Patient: sex M, age 66
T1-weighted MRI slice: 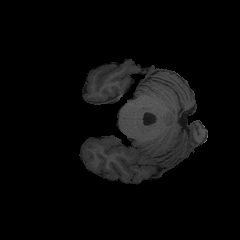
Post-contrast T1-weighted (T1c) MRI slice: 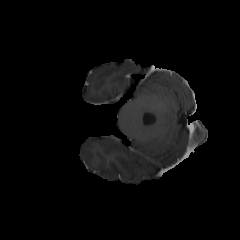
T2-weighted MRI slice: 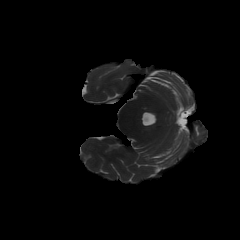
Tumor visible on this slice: no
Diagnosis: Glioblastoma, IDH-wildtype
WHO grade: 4